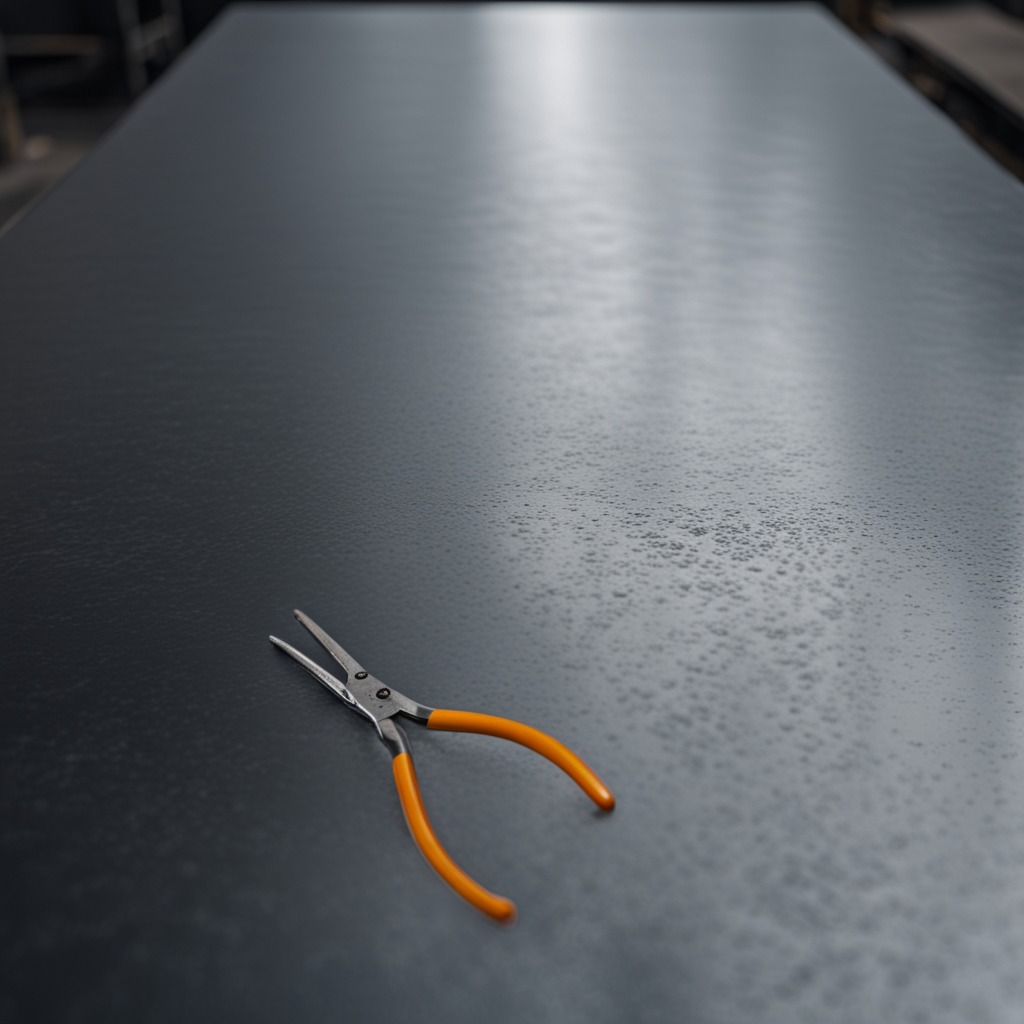
A plier is lying on the cold steel table in a mining workshop.